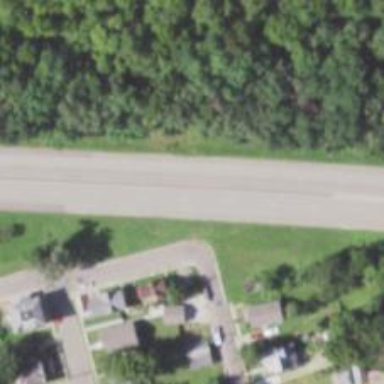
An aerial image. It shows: Expressway with asphalt surface classified as trunk highway.